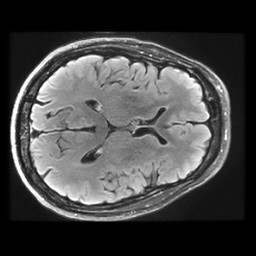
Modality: FLAIR
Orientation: axial
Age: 66
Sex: male
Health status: healthy
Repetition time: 12 s
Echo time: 0.09782 s